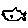
Label: fish